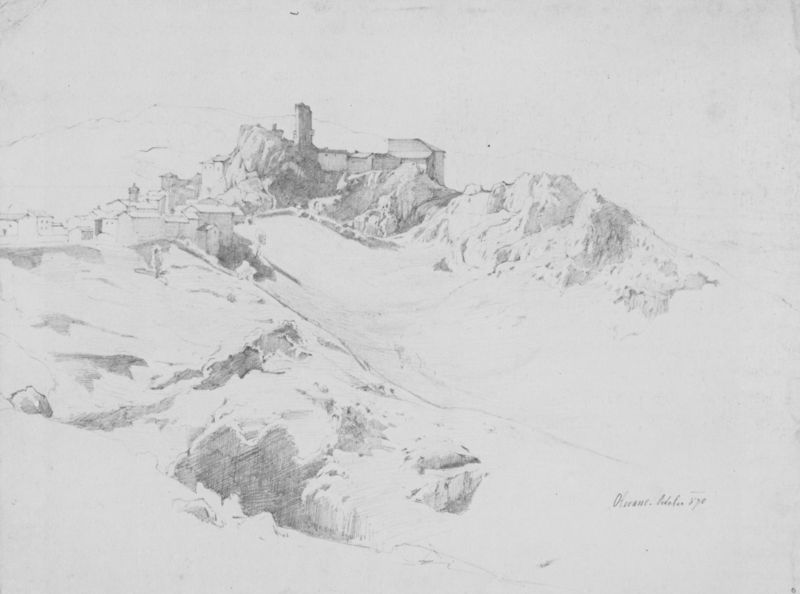
Titel: Ansicht von Olevano
Künstler: Carl Schuch
Standort: Wien
Institution: Albertina
Schlagwörter: baum, berg, felsen, gestein, himmel, schatten, weiß, bäume, fluss, impressionismus, landschaft, stadt, fenster, grau, hell, licht, schwarz, skizze, strasse, zeichnung, ausblick, dach, gebäude, haus, schloss, schnee, weg, zaun, alt, blass, stein, signatur, ebene, ferne, horizont, häuser, hügel, natur, vögel, busch, büsche, kirche, pfad, reich, tal, turm, schrift, papier, italien, ort, studie, datierung, berge, fels, gebirge, hang, dorf, dächer, grafik, winter, signiert, sigantur, romantik, inschrift, geländer, striche, silouetten, senke, ruine, unterschrift, burg, kloster, heiss, kohle, festung, schluchten, schraffur, radierung, text, konturen, bleistift, sonnig, bleistiftzeichnung, negativ, chwarz, kluft, hänge, schemen, weisss, handschrift, toscana, campanile, bergfried, toskana, abgrenzung, wehrbau, königreich, silberstift, freihand, burgfried, aussciht, line, burg kloster, häuser weg, silberstiftzeichnung, 1810, borg